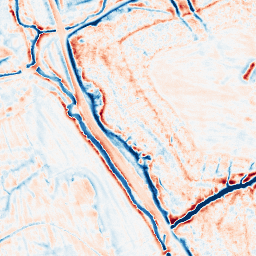
Category: edge_preserving
Decomposition family: bilateral
Decomposition parameters: d: 15
sigma_color: 100
sigma_space: 25
Upsampling method: bicubic_16x
Upsampling parameters: scale: 16
Upsampling scale: 16